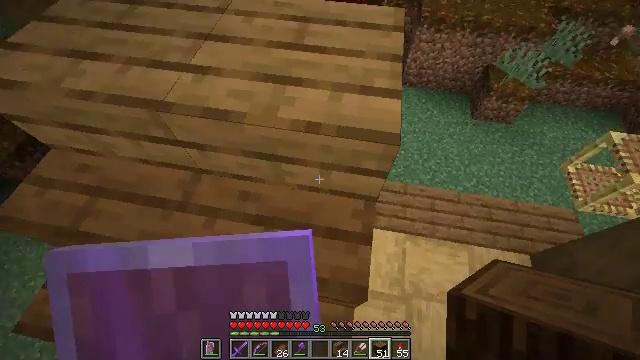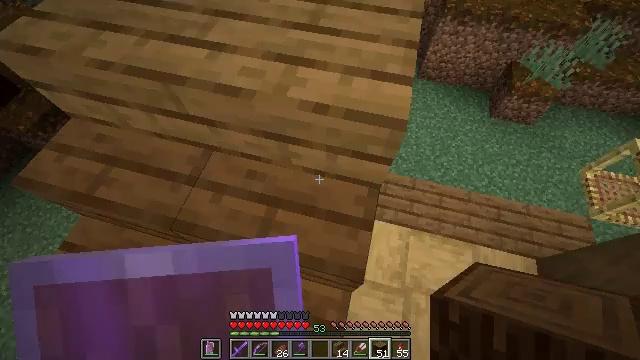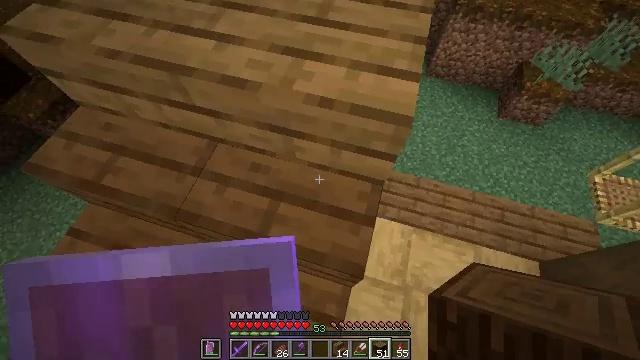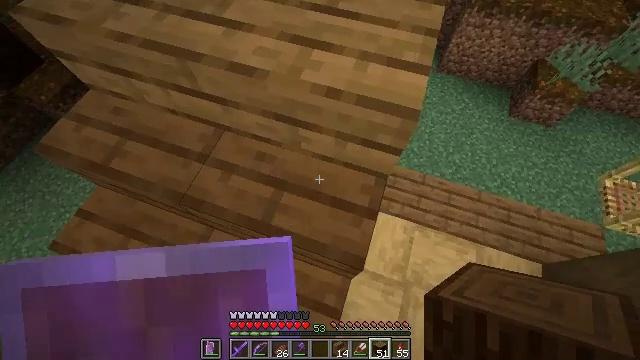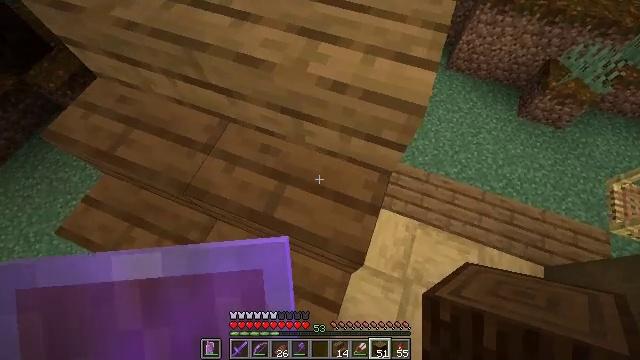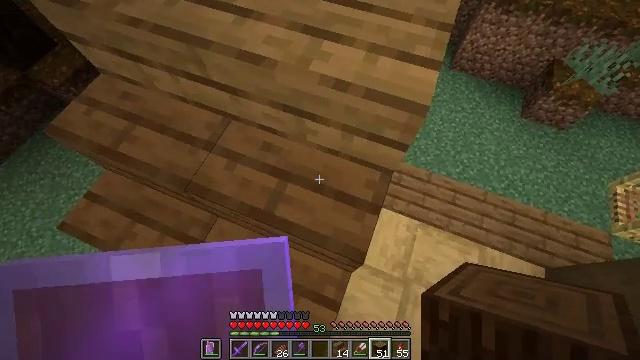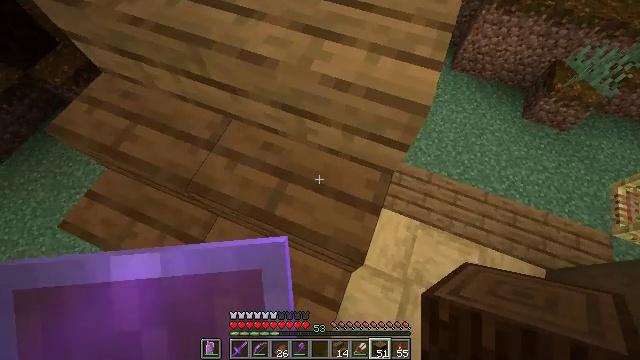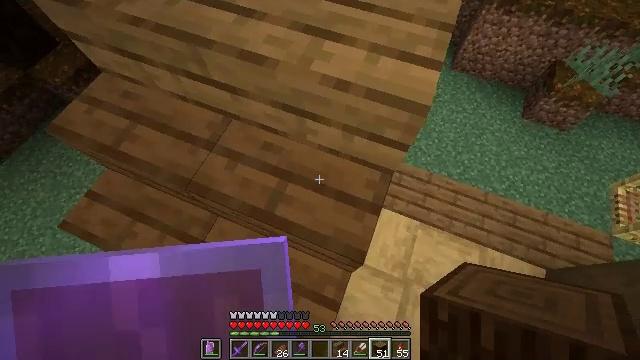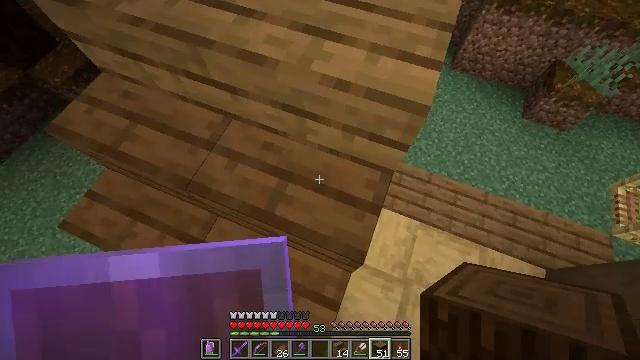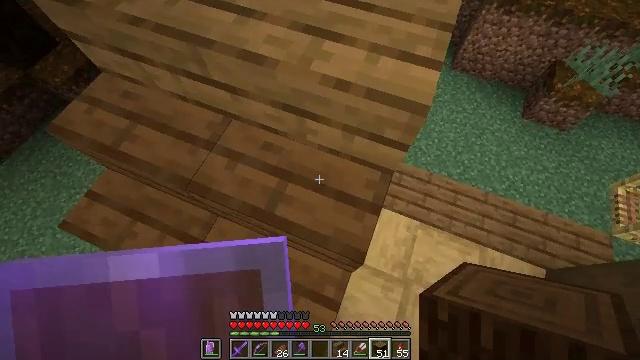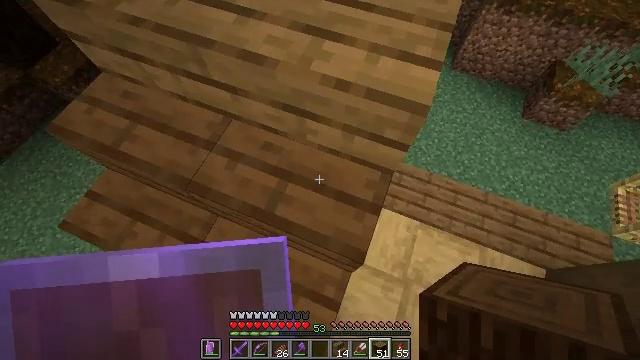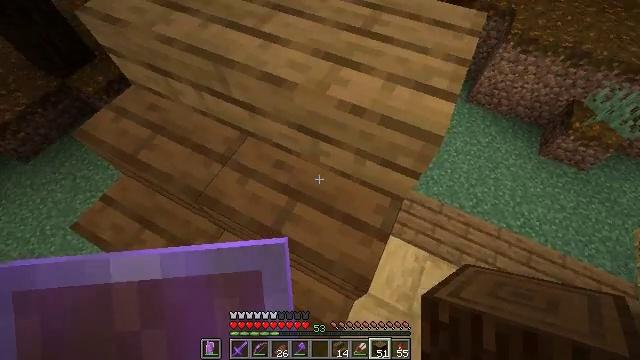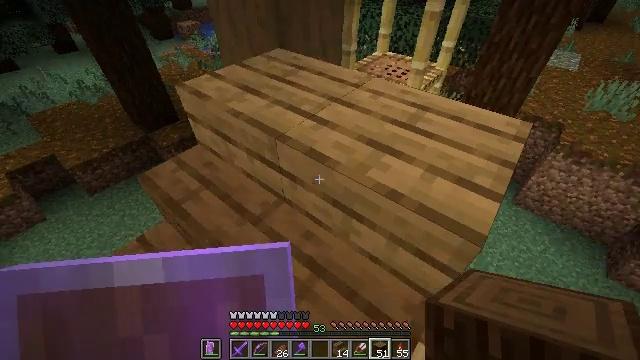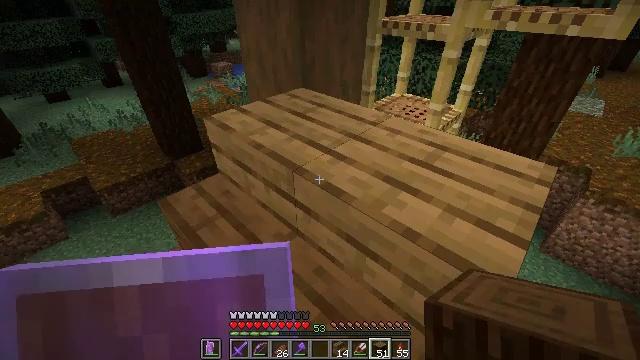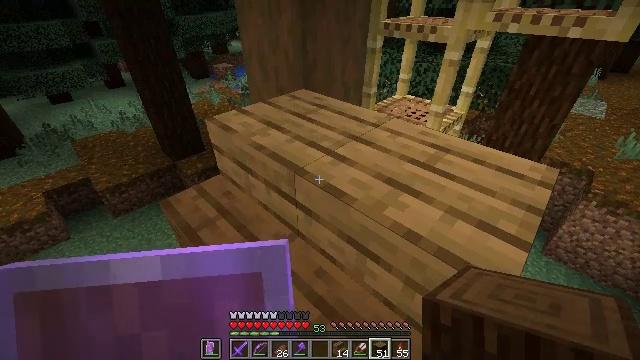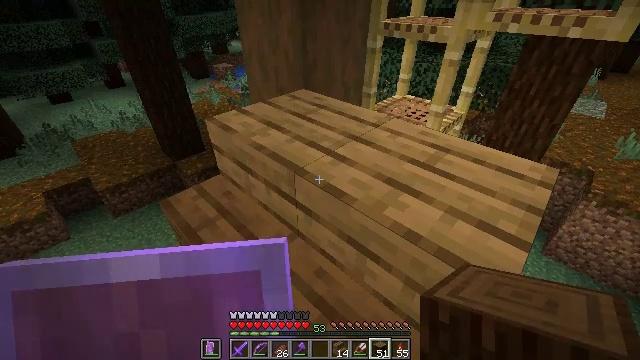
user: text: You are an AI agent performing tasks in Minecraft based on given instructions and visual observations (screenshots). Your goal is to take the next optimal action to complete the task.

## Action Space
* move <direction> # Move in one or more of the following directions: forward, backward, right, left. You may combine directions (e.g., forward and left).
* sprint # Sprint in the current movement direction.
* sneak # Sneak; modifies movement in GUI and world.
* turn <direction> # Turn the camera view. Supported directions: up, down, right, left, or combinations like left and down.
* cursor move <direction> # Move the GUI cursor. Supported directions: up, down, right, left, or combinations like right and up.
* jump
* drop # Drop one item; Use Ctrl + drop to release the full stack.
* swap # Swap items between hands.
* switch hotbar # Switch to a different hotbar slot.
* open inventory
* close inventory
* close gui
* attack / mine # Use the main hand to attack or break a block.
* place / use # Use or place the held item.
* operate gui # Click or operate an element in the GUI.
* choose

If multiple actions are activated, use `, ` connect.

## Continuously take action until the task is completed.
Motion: motion action
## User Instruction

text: Reclaim the oak slab from a structure.
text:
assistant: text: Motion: sneak, turn left and down
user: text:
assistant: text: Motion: sneak, turn left
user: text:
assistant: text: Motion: sneak, turn left and down
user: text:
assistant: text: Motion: sneak, turn left and down
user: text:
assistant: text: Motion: sneak
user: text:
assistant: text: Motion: sneak
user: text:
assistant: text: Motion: sneak
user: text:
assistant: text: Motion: sneak
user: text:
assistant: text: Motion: sneak
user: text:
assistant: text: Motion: sneak
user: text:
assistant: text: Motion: sneak, turn left and up
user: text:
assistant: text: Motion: sneak, turn left and up
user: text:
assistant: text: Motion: sneak, turn left and up
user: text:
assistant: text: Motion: sneak
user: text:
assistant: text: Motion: sneak
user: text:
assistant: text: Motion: sneak
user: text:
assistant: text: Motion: sneak
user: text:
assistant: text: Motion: sneak
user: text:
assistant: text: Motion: sneak
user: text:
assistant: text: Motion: sneak
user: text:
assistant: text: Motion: sneak
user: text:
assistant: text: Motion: sneak
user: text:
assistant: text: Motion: sneak
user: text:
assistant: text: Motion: sneak
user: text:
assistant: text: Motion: sneak
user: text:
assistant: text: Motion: sneak
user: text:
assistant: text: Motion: sneak
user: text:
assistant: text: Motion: sneak
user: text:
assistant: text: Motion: sneak
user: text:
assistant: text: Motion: sneak